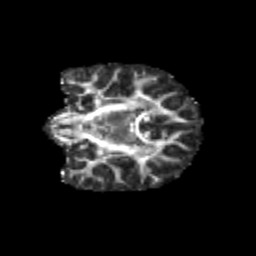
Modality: FA
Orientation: coronal
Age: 10
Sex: female
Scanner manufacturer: siemens
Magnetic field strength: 3 T
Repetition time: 3.8 s
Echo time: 0.07 s